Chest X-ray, AP view. Patient: 14 years old, sex M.
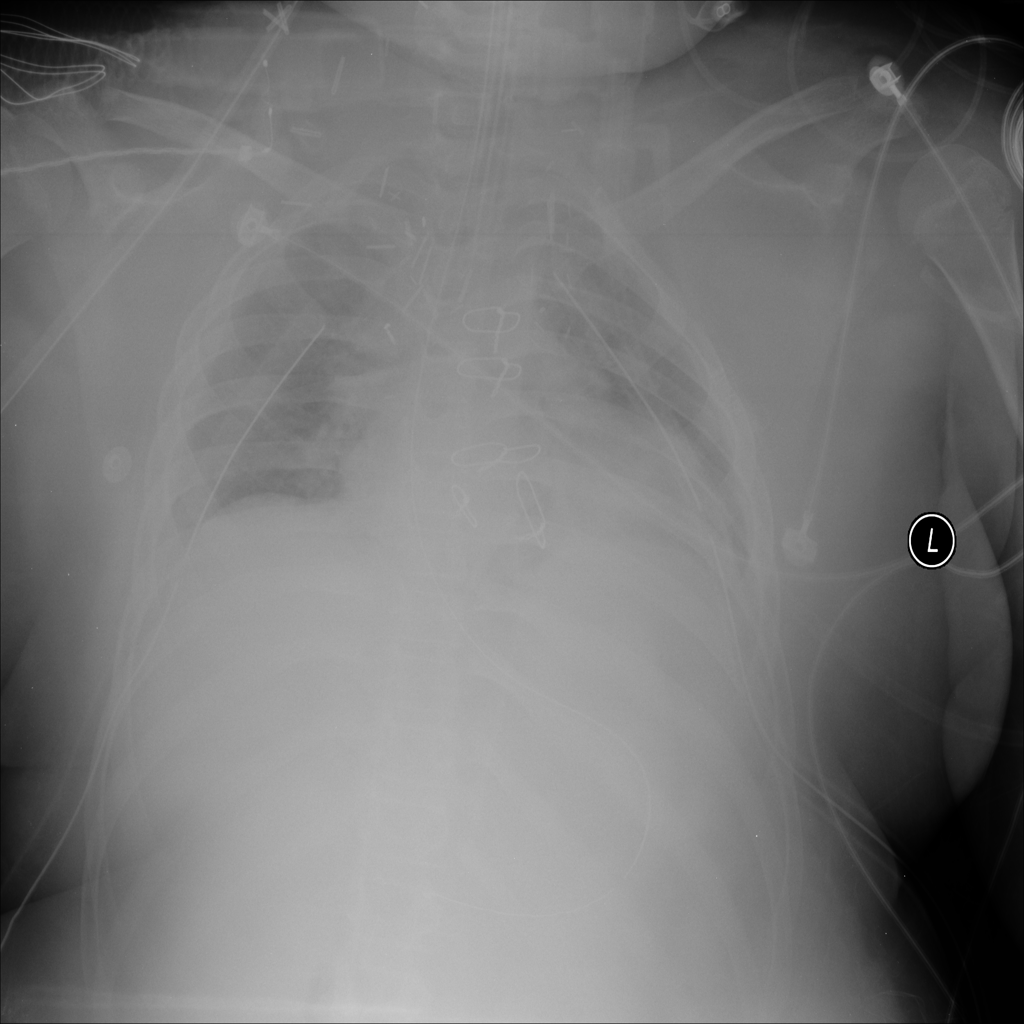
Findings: No Finding